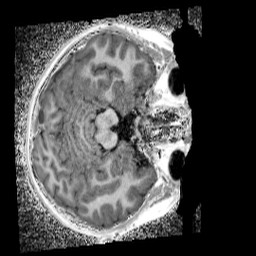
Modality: UNIT1_denoised
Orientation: axial
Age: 9
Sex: male
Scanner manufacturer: siemens
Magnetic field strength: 3 T
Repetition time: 4 s
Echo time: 0.00299 s